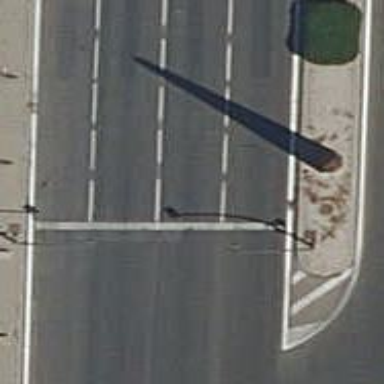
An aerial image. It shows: Road with traffic signals.